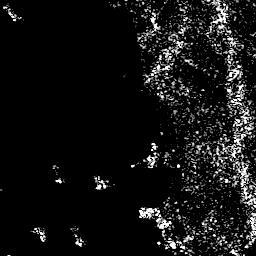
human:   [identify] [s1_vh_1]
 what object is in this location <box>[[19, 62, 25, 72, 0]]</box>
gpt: <ref>1 small ship at the left</ref>